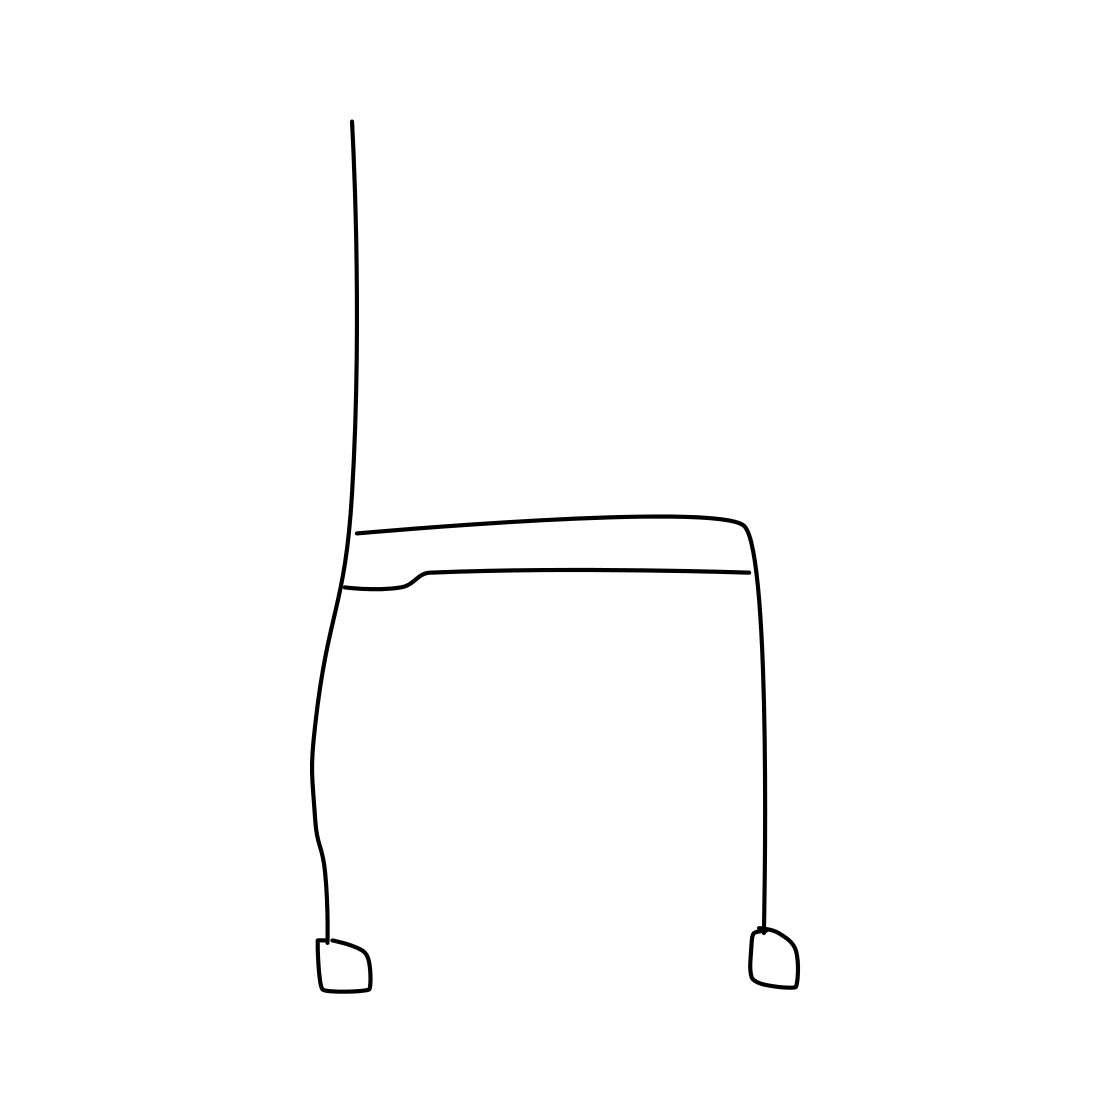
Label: chair